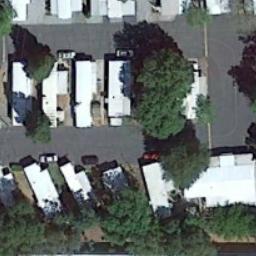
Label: mobile_home_park